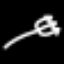
Label: fork